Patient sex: M
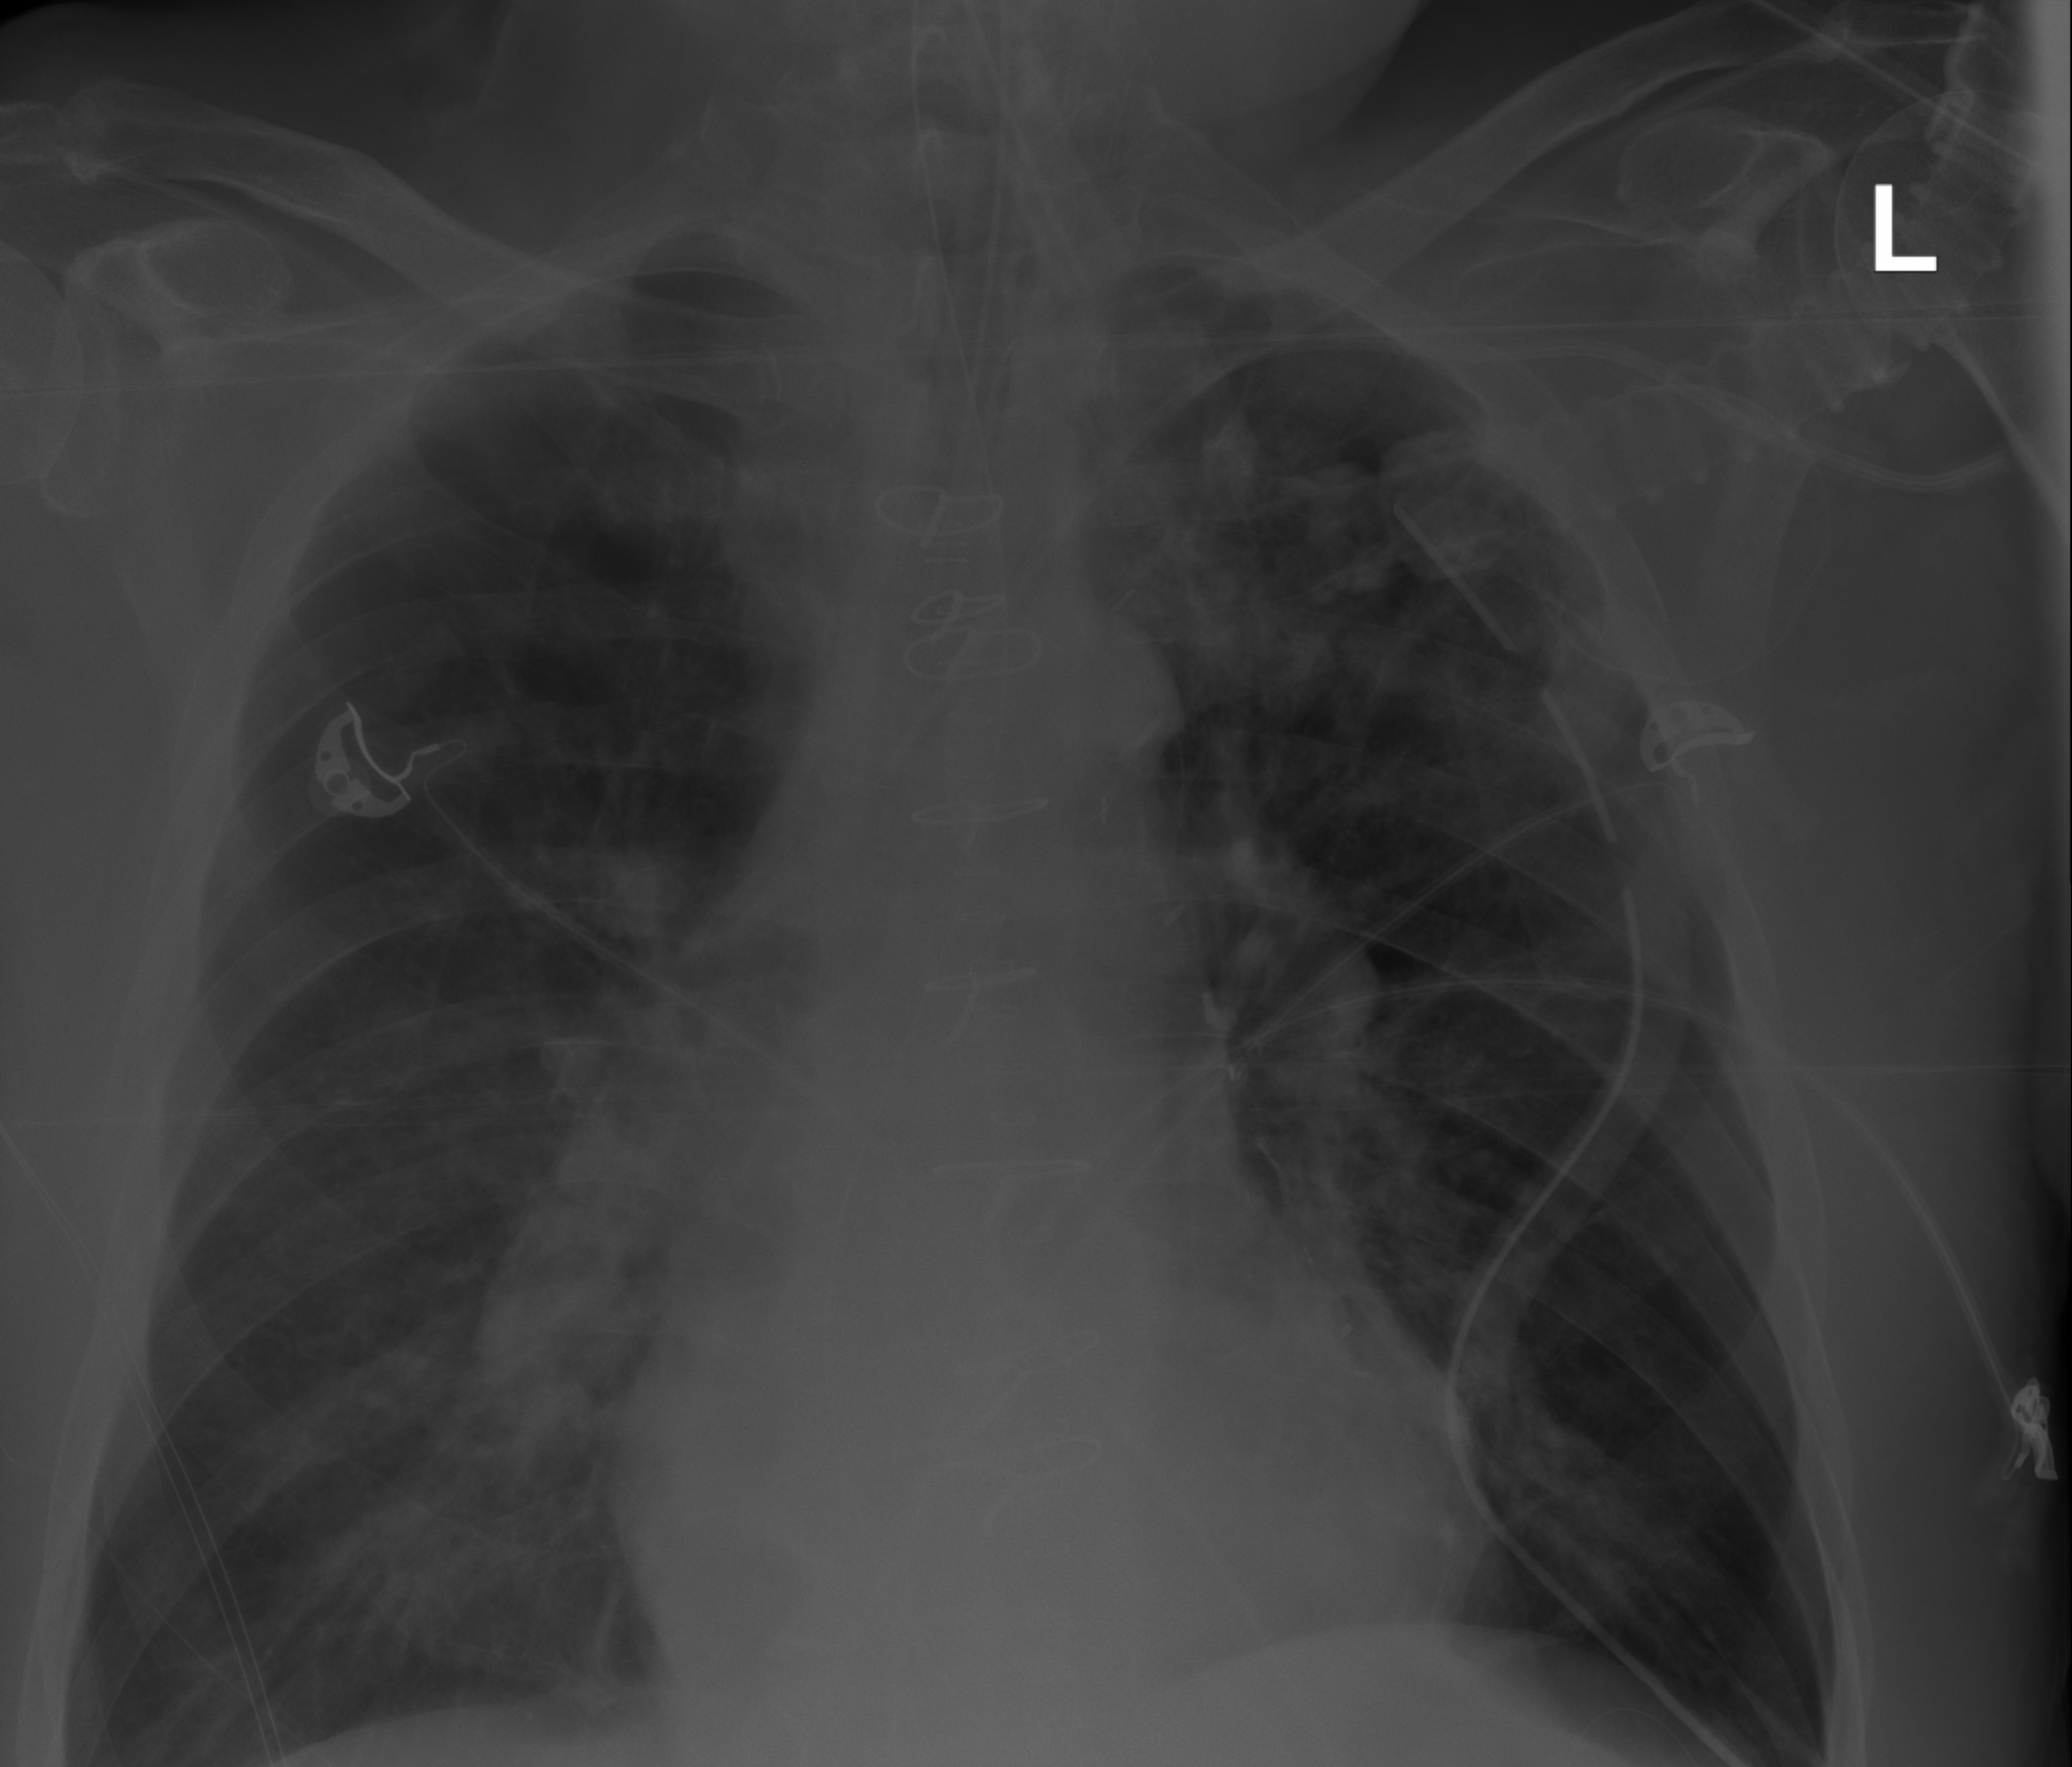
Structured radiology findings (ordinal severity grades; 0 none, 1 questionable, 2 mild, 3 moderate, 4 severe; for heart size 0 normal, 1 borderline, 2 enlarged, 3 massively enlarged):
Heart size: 0
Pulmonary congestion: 2
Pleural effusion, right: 0
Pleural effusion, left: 0
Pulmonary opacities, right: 0
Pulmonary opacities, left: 0
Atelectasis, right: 0
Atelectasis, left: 0